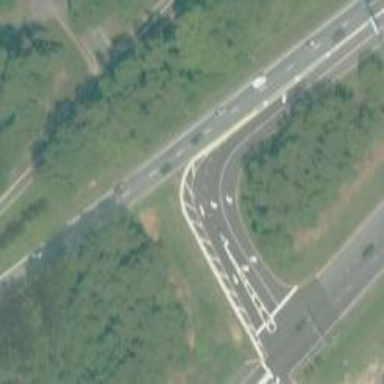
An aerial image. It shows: Asphalt trunk link road.